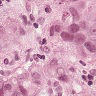
Metastatic tissue present: yes